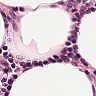
Metastatic tissue present: no